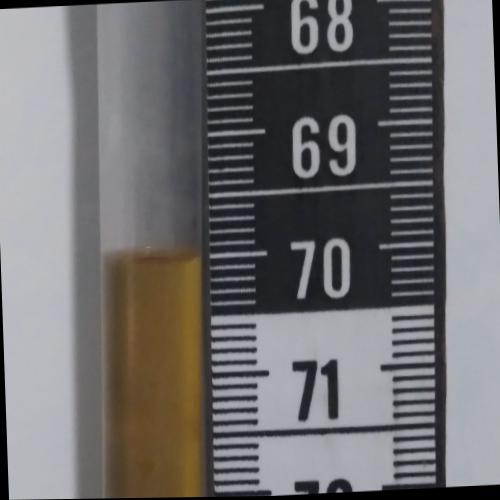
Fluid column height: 70.0 cm